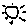
Label: sun